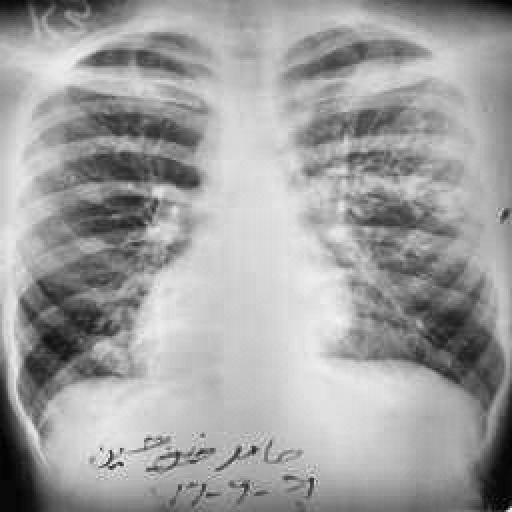
Finding: TUBERCULOSIS